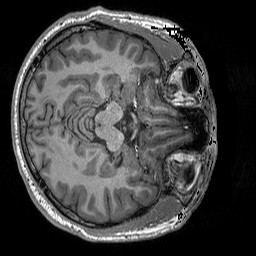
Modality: T1w
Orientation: axial
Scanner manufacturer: siemens
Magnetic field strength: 3 T
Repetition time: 2.3 s
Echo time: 0.00298 s